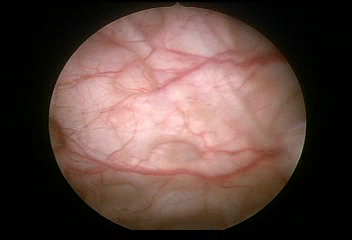
Modality: WLC
Class: Normal mucosa
Bladder cancer association: No